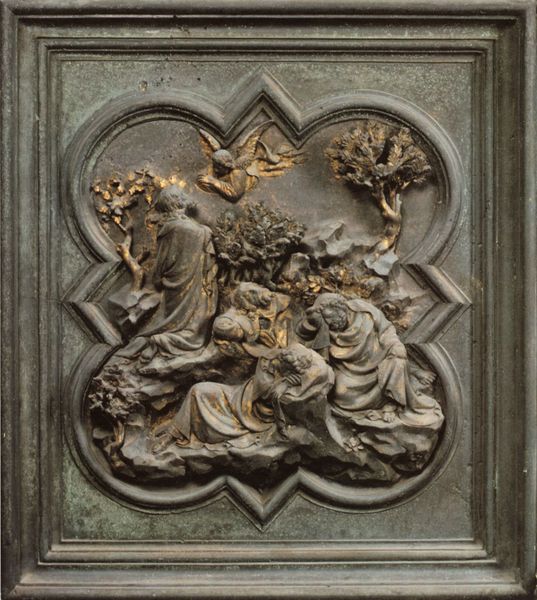
Titel: Nordtür
Künstler: Lorenzo Ghiberti
Standort: Florenz, Baptisterium (EU - I - Toskana)
Schlagwörter: baum, schlaf, tür, gold, engel, bronze, christus, florenz, jünger, kassette, baptisterium, vierpass, ölberg